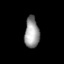
Tissue: prostate
Cell type: Fibroblasts
Senescence score: 0.699
Nuclear area (px): 441
Mean DAPI intensity: 152.027